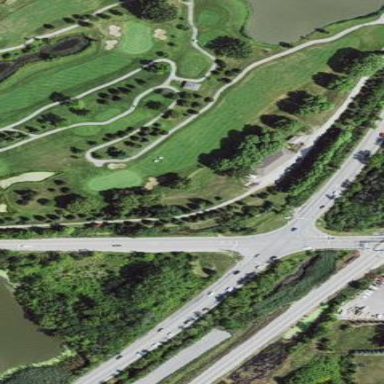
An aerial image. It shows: Well-maintained grassy area known as fairway on golf course.